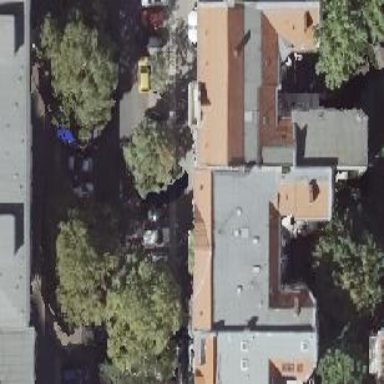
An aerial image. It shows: Building consisting of apartments with double saltbox roof shape.